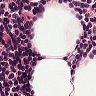
Metastatic tissue present: no